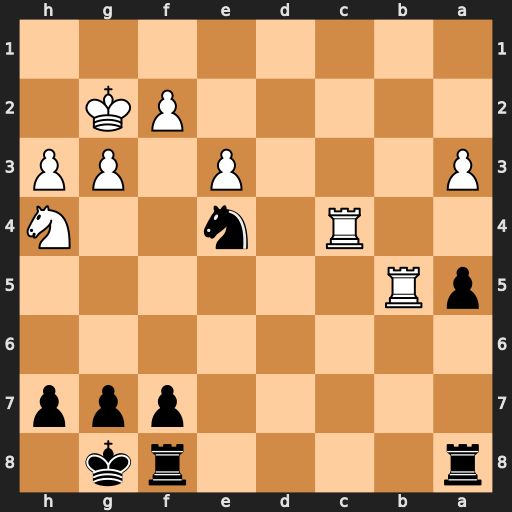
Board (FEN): r4rk1/5ppp/8/pR6/2R1n2N/P3P1PP/5PK1/8
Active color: b
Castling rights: -
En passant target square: -
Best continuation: Nd6 Rbc5 Nxc4